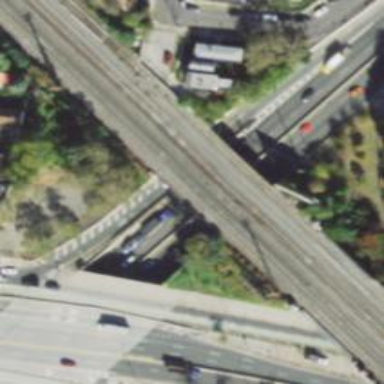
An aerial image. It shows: Bridge over electrified railway tracks.